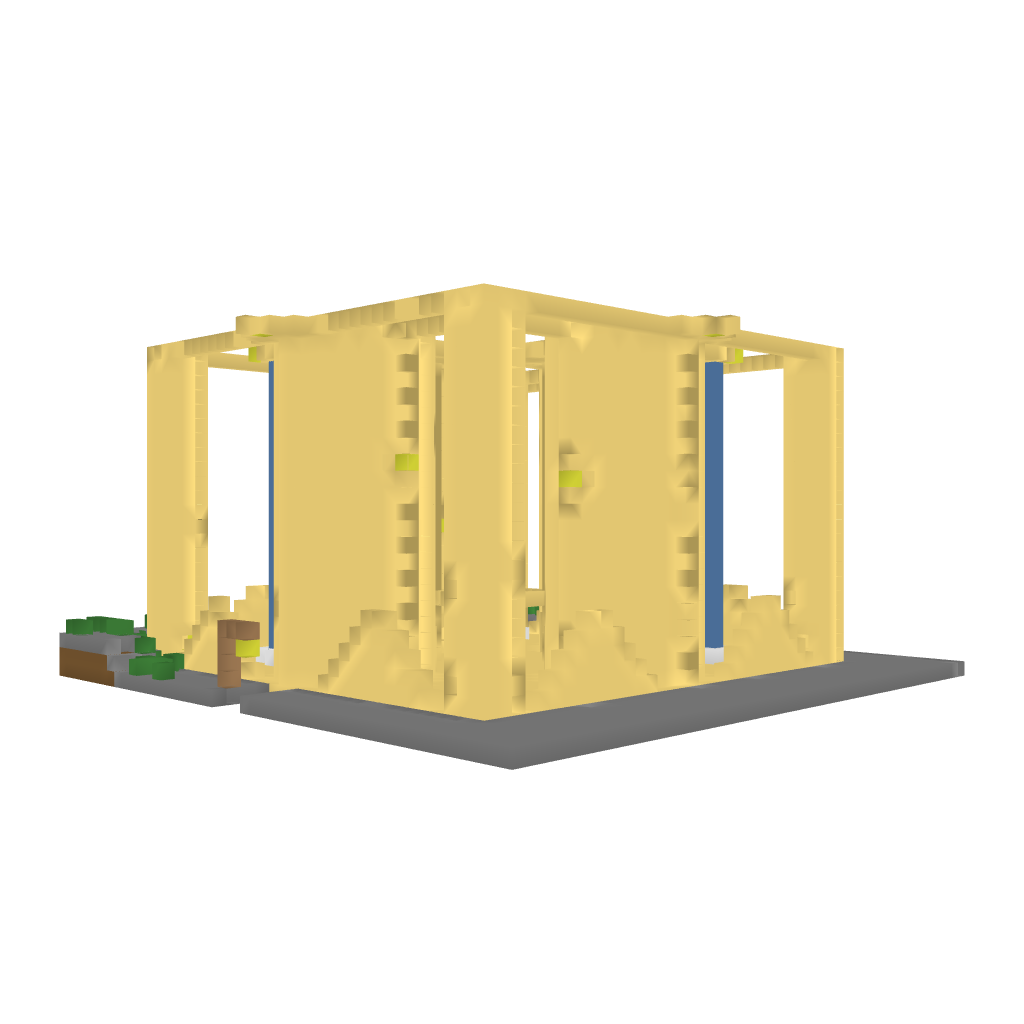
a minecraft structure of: Desert Temple bad low quality